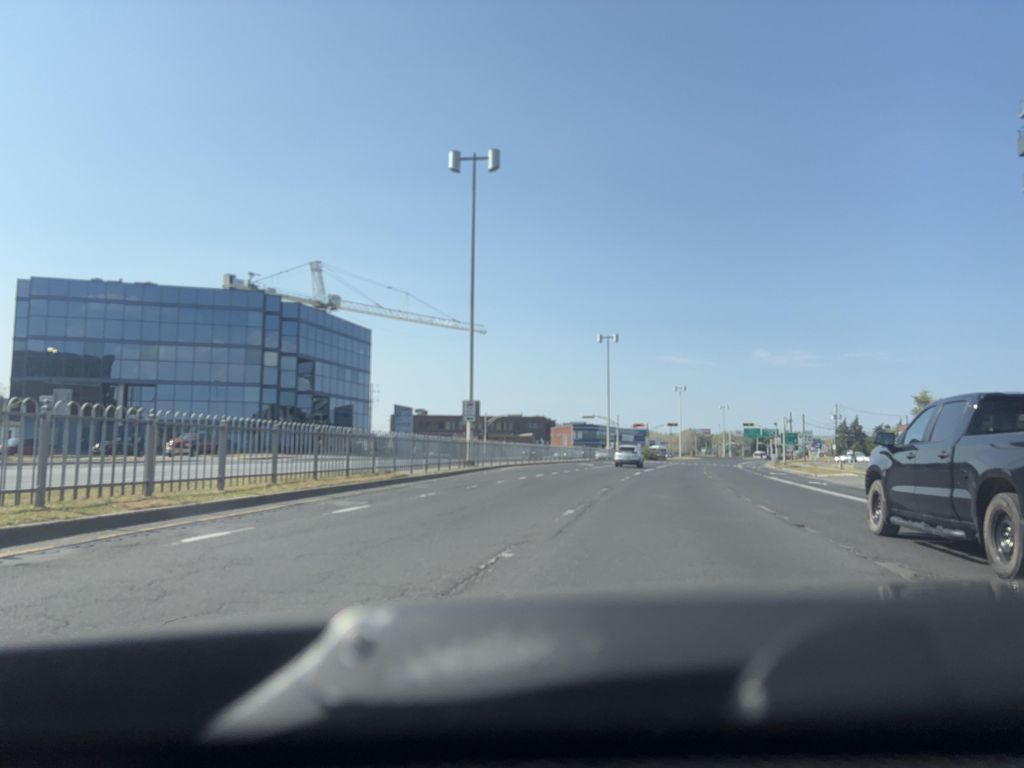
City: montreal